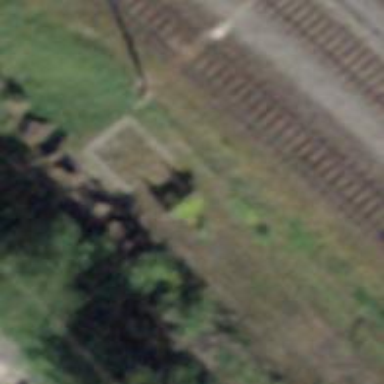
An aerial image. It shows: Railway buffer stop.